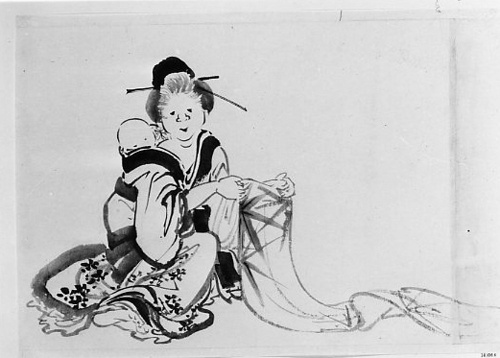
Artist: Hokusai School
Date: 19th century
Object type: Painting
Classification: Paintings
Medium: Unmounted painting; ink on paper
Culture: Japan
Period: Edo period (1615–1868)
Dimensions: 9 7/8 x 13 in. (25.1 x 33 cm)
Department: Asian Art
Credit line: Fletcher Fund, 1938
Accession year: 1938
Repository: Metropolitan Museum of Art, New York, NY
Tags: Infants|Women